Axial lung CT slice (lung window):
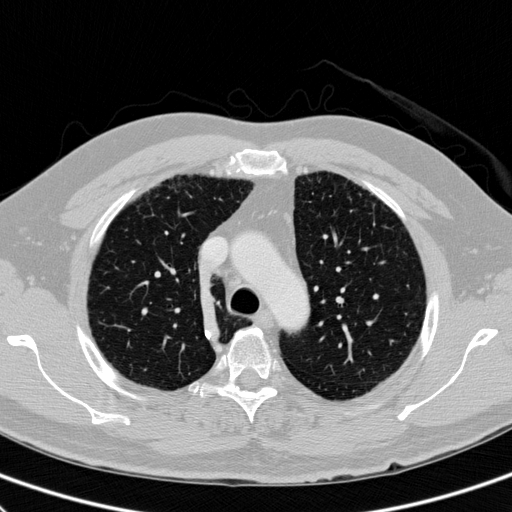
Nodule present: no